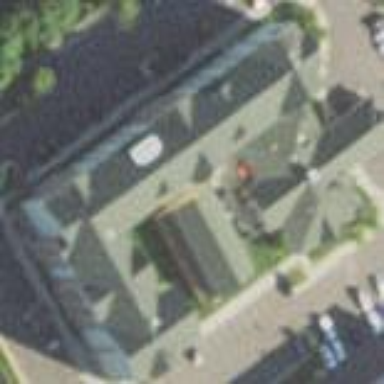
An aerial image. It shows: Hotel building.